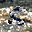
Label: 5